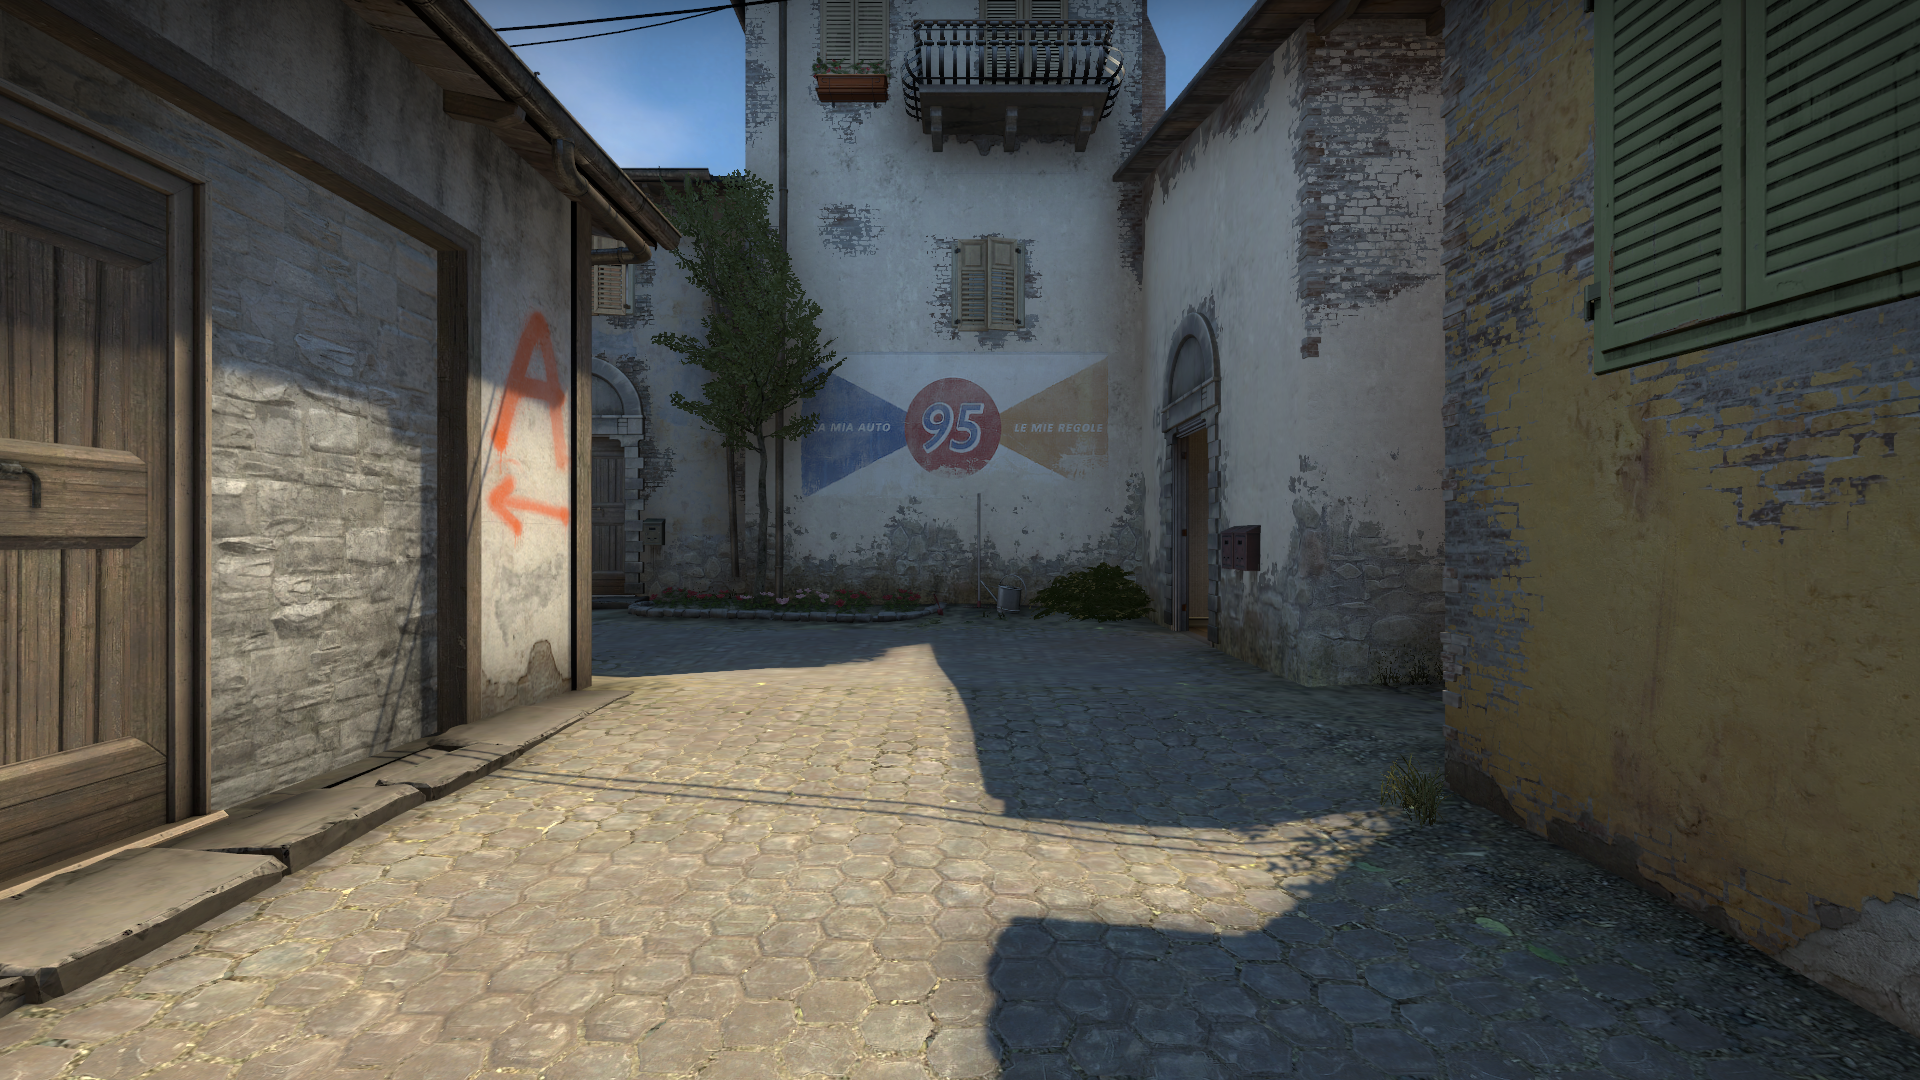
Map: de_inferno